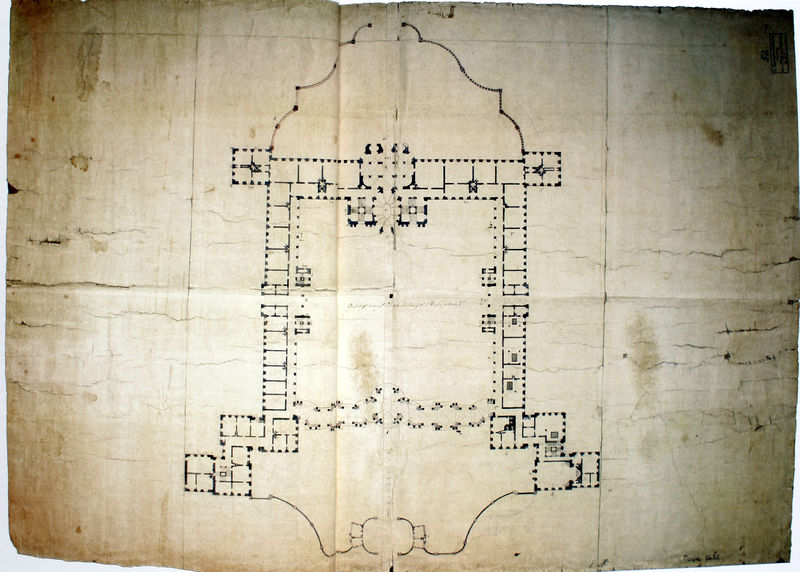
Titel: Zur Ausführung bestimmter Entwurf für das Mannheimer Schloß, Erdgeschoßgrundriss
Künstler: Caspar Herwartel
Standort: Karlsruhe
Institution: Generallandesarchiv
Schlagwörter: dunkel, feder, flügel, weiß, gelb, ocker, braun, fenster, frankreich, geschwungen, grau, hell, raum, schwarz, skizze, säule, säulen, tür, zeichnung, zimmer, anlage, gebäude, haus, schloss, weg, beige, masse, alt, wand, architektur, barock, gitter, kirche, wege, rokkoko, blatt, rokoko, garten, schiff, papier, bogen, türen, risse, mauer, vergilbt, linien, hof, platz, saal, treppe, arch, architecture, church, folds, hall, white, black, old, room, wall, symmetrie, zahlen, print, brown, floor, striche, tor, umriss, foto, bögen, punkte, wände, eingang, gang, tusche, innenhof, kloster, türme, palast, linie, schwarzweiss, strich, bleistift, räume, entwurf, kopie, altar, arkaden, ecken, flecken, quadrate, portal, eck, zeichnen, mauern, apsis, building, folded, house, kapelle, baroque, plan, entrance, drawing, paper, geschweift, castle, dots, outline, sketch, bau, photo, dokument, quadratisch, riss, grundriss, federzeichnung, palais, ancient, aufriss, zeichung, bauplan, mittelbau, kriche, romanisch, gänge, appartements, barok, dreiflügelanlage, design, doors, renaissance, temple, alten, kapellen, pavillons, cathedral, ink, markierung, floor plan, walls, mass, nebeneingang, zellen, architect, plans, entry, planung, zimmerflucht, zimmerfluchten, klosterplan, map, corps de logis, raumabfolge, zerknittert, squares, markierungen, cloth, papyrus, faltspuren, verbindungsgang, chruch, shape, sepia, diagram, liniwn, ma werk, papier4, vergilbung, gundriss, blueprint, rooms, einsidelei, klausen, kartause, ground plan, aeichnung, layout, parchment, stained, symmetric, wrinkled, overhead view, creases, entrances, labels, plan drawing, crinkly, window design, crinkle, arcticture, antequian